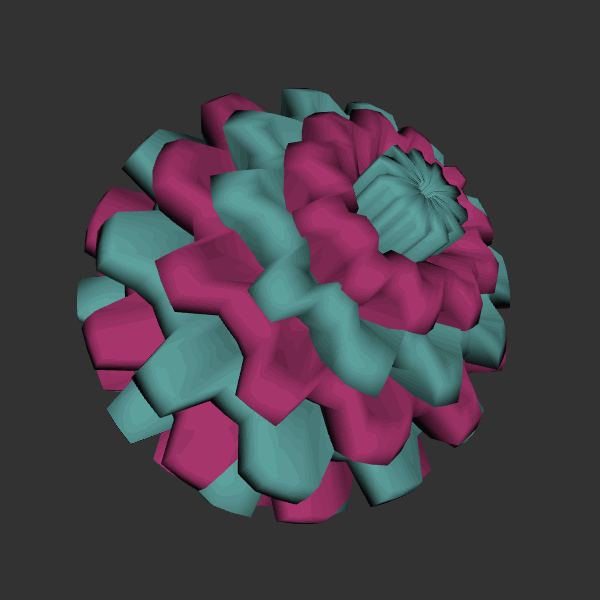
Background: dark